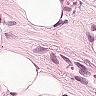
Metastatic tissue present: yes